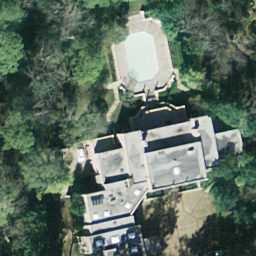
Label: residential